Field crop: maize
Growth stage: 2
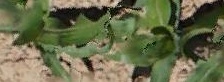
Species: maize